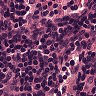
Metastatic tissue present: no